Question: I have a Reason object:
'''
public class Reason
{
public virtual long Id { get; set; }
public virtual string Name { get; set; }
public virtual Company Company {get;set;}
}
'''
I am using entity framework 4 and Company is navigation property to Company.
I also use webservices in order to return data to the client.
I have web method that returns Reasons:
'''
[WebMethod]
public Reason[] GetCallReasons()
{
IReasonRepository rep =
ObjectFactory.GetInstance<IReasonRepository>();
return rep.GetReasonsList().ToArray();
}
'''
Because of the ef4 I get the following exception for executing the web method:
'''
A circular reference was detected while serializing an object of type 'System.Data.Entity.DynamicProxies.Reason_24A0E4BBE02EE6BC2CF30BB56CFCB670C7D9D96D03D40AF4D174B89C9D3C5537'
'''
The problem accurs because ef4 adds property that can't be serialized:

In order to solve this and eliminate the error, I can disable the navigation property by not making it virtual or by remove the navigation property. But I neet it and want to use the lazy loading feature.
I also can write spesific serializer for Reason but I have many many classes the I used in my web-services and write a serializer for all of them is a lot of work.
How can I solve this exception?..
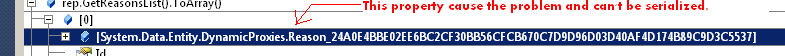
Answer: There are multiple solutions for your problem and they really depend on the type of service you are using and on the type of serialization:
- <URL>
All other approaches are based on tweeking serialization as @Haz suggested:
- 'DataContractSerializer''DataContract[IsReference=true]''[DataMember]'- 'DataContractSerializer''[IgnoreDataMember]'- 'XmlSerializer''[XmlIgnore]'- '[NonSerialized]''[ScriptIgnore]'